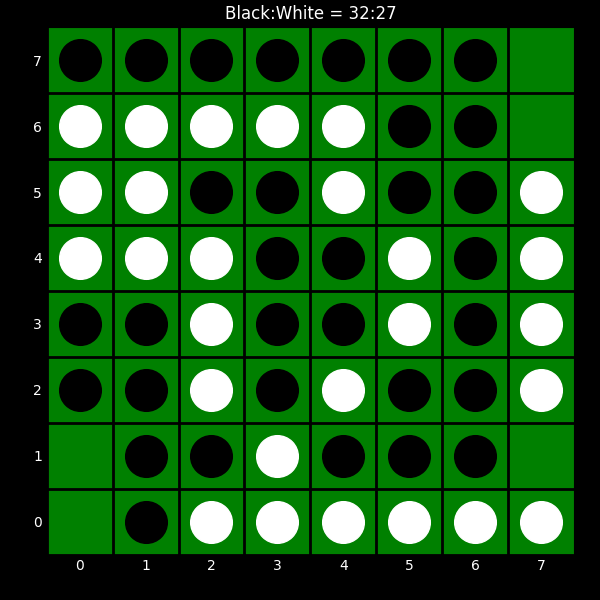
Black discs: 32
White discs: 27